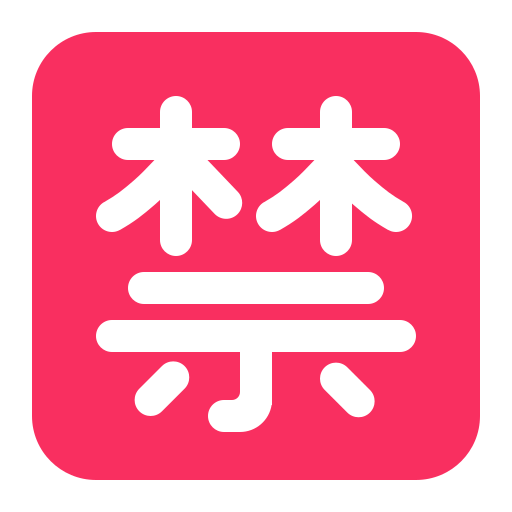
japanese prohibited button flat